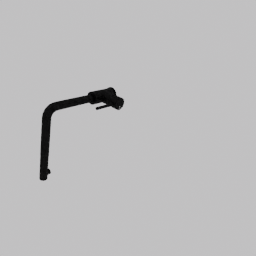
Label: appliances